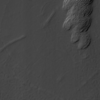
Label: not_dusty